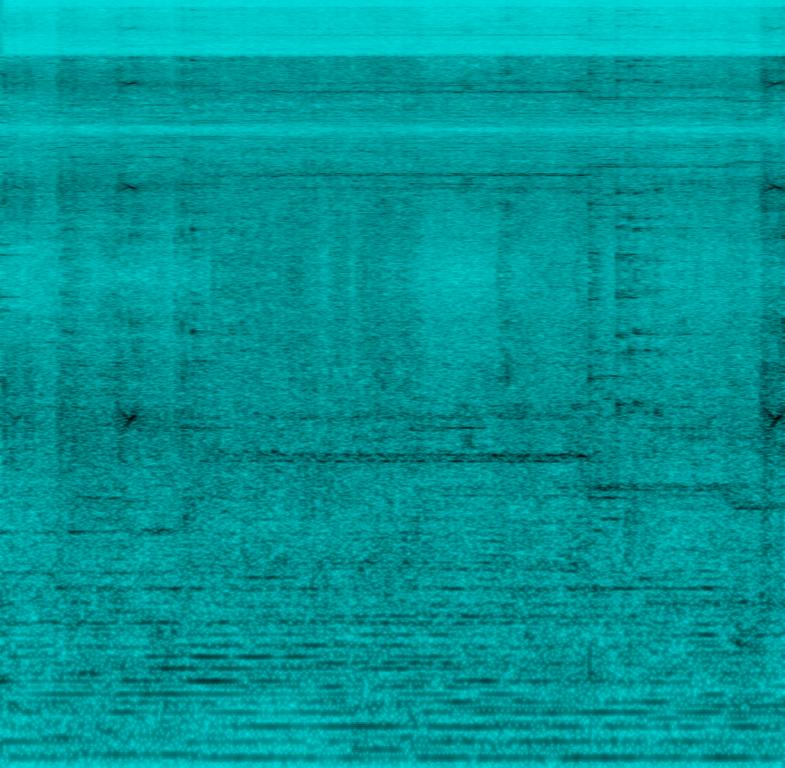
The low quality recording features laser, buzzy and metallic sound effects with a haunting background music, which makes it sound like it was recorded in a game room. The recording is noisy, mono, distorted and it sounds creepy.